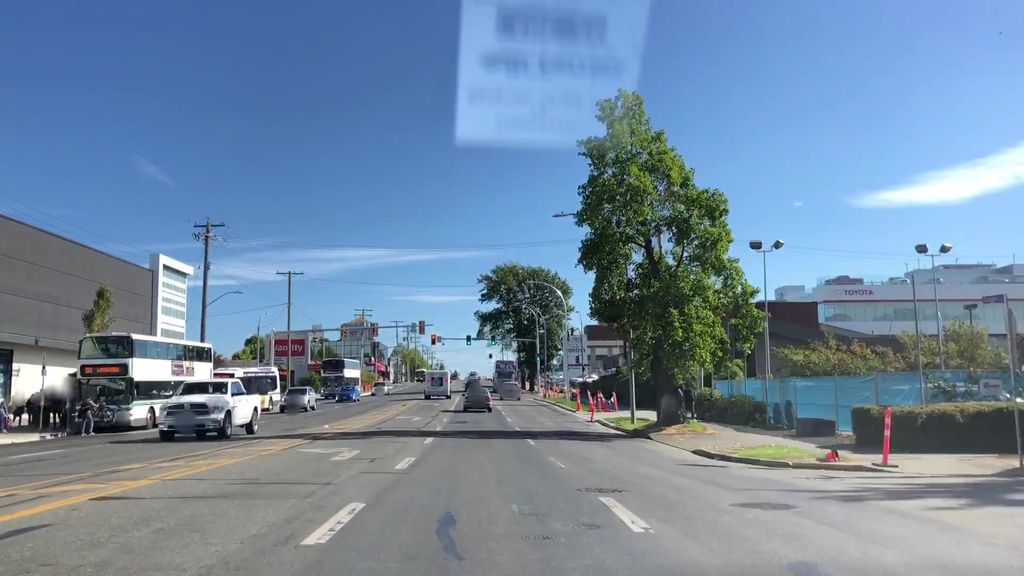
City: victoria